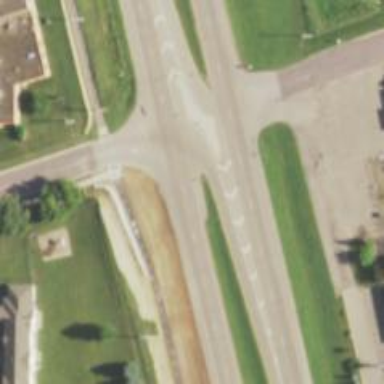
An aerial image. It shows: Asphalt trunk link road.